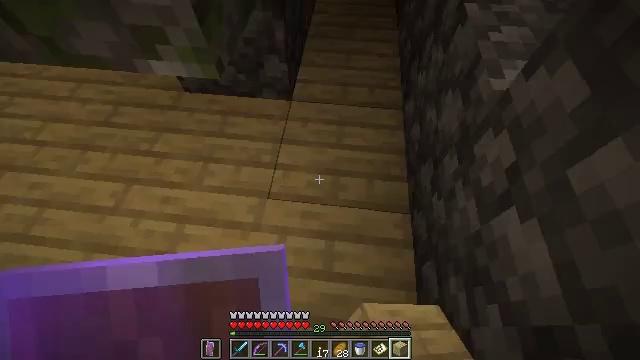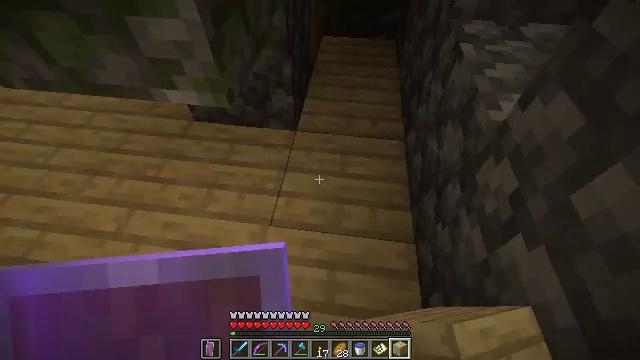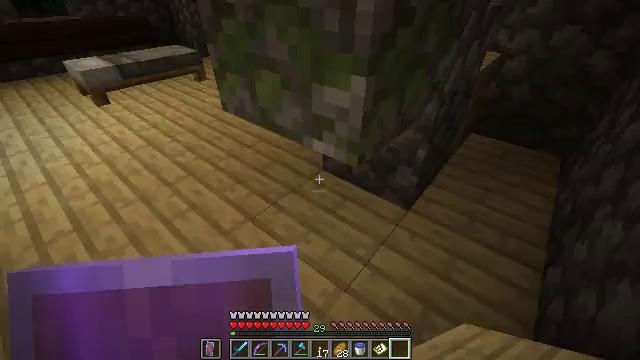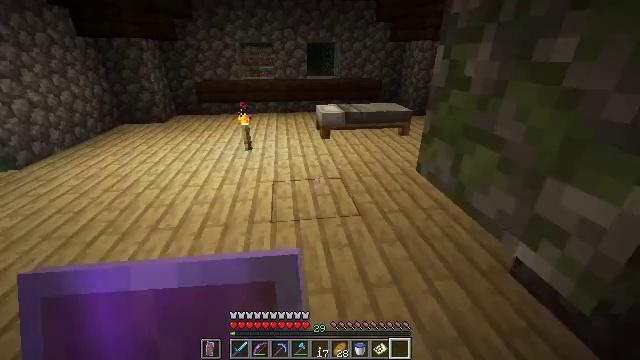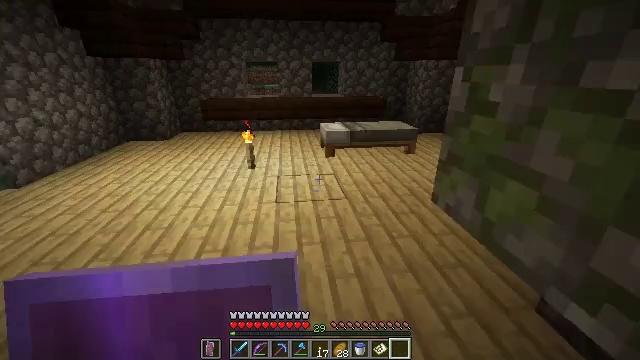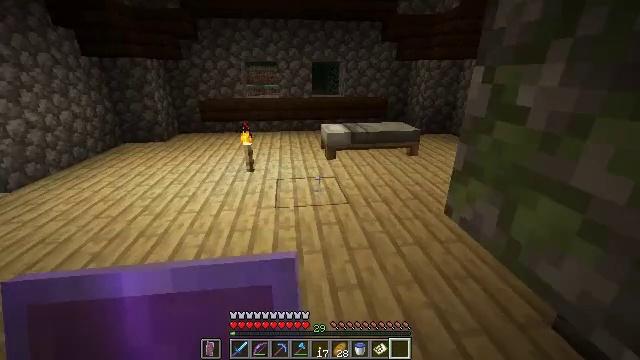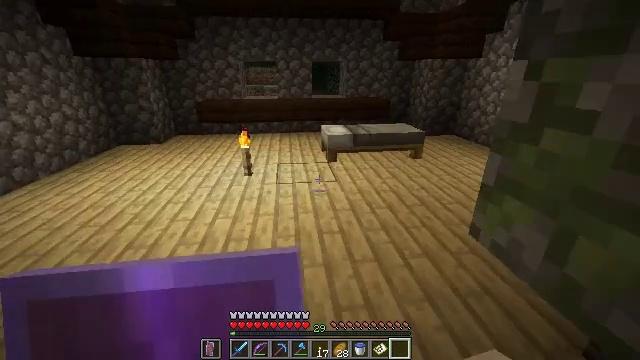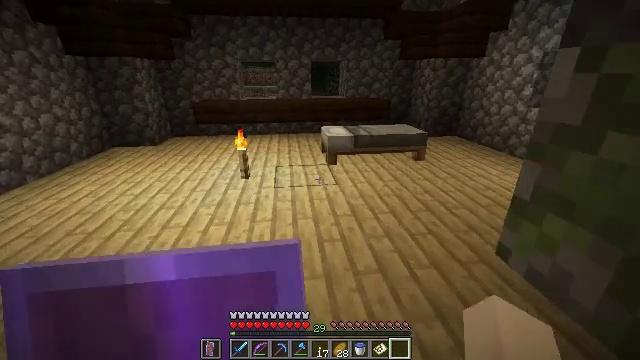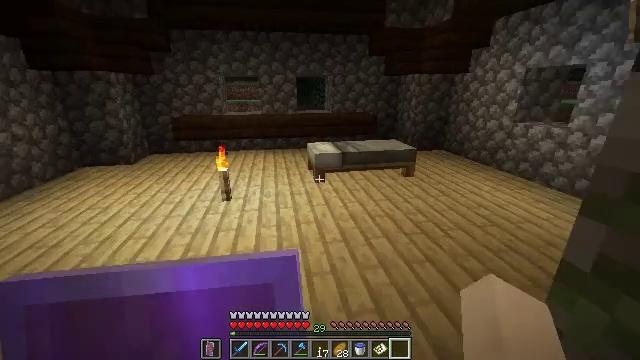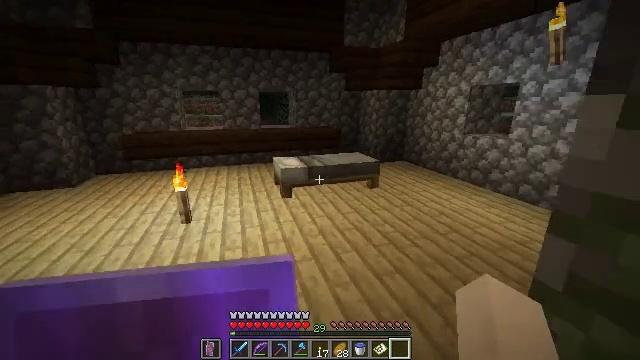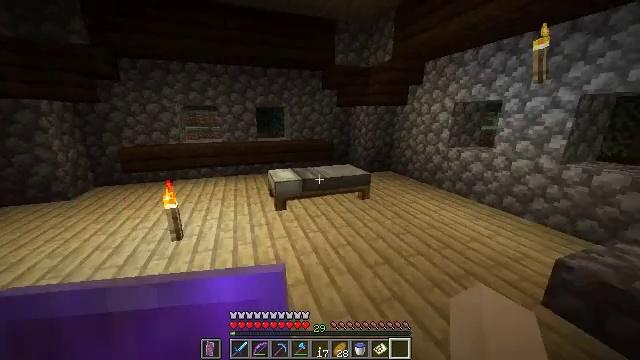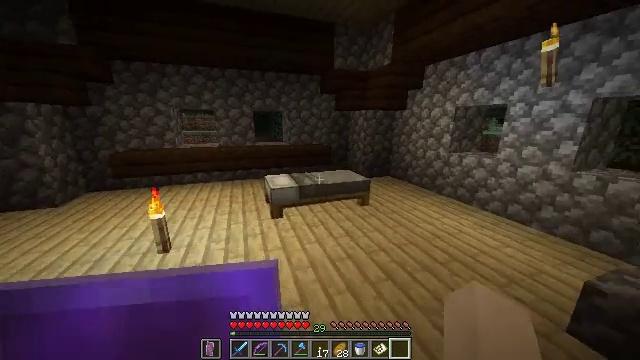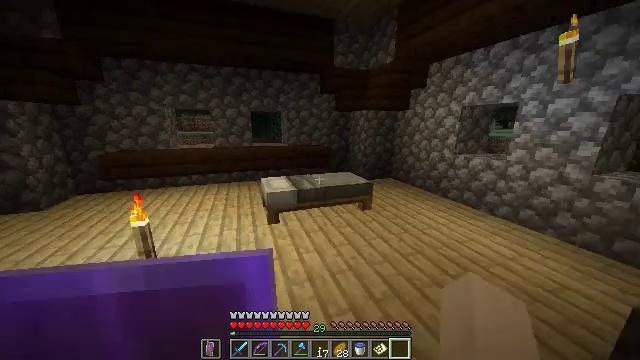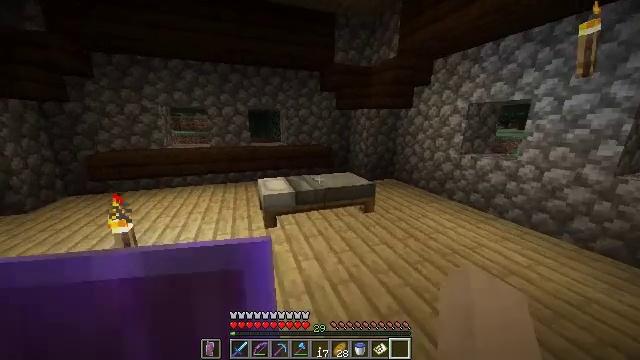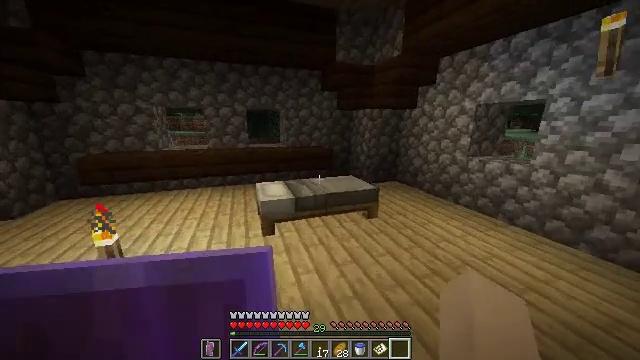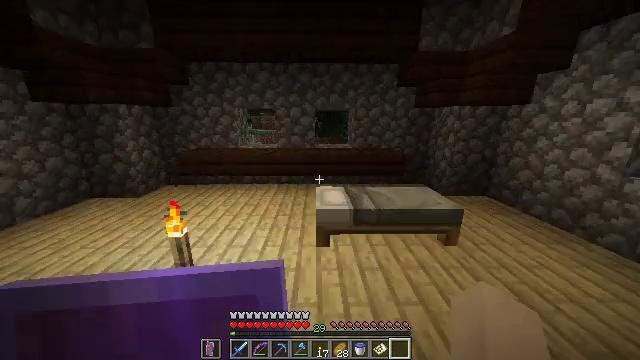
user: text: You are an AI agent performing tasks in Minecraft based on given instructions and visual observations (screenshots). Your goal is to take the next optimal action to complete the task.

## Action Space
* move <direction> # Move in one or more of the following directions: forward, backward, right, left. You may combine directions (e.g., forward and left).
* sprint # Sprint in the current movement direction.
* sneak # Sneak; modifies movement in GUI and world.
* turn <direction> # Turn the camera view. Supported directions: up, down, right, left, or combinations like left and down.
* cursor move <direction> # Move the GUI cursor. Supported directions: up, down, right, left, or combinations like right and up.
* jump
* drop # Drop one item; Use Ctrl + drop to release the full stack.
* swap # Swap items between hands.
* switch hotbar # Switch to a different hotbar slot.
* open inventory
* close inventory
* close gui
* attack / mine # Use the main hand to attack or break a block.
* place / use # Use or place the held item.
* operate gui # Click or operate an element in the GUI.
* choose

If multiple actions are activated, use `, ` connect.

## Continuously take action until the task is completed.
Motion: motion action
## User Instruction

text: Remove birch planks to collect them.
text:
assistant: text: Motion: turn left and up
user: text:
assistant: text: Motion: turn left and up
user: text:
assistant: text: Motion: move forward, turn left and up
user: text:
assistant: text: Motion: move forward, turn up
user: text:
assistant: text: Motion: move forward
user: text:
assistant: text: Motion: move forward
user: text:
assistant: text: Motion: move forward
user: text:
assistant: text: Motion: move forward, sprint, turn right and up
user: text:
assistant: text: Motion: move forward, sprint, turn right and up
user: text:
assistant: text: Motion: move forward, turn right and up
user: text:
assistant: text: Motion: move forward
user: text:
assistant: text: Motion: move forward
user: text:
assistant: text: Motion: move forward
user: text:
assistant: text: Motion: move forward
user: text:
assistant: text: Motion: move forward and move right, turn left
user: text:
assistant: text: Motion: move forward and move right, turn left
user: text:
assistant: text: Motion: move forward and move right, turn left
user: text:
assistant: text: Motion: move forward and move right
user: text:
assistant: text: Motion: move forward and move right
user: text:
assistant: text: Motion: move forward and move right
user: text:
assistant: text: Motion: move forward and move right
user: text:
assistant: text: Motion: move forward, turn left and down
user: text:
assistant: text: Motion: move forward, turn left
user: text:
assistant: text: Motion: move forward, turn left and down
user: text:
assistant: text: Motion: move forward, turn left and down
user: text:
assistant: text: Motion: move forward, turn left and up
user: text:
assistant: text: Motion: move forward, turn left and up
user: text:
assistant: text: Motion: move forward
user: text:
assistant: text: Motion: move forward
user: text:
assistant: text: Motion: move forward